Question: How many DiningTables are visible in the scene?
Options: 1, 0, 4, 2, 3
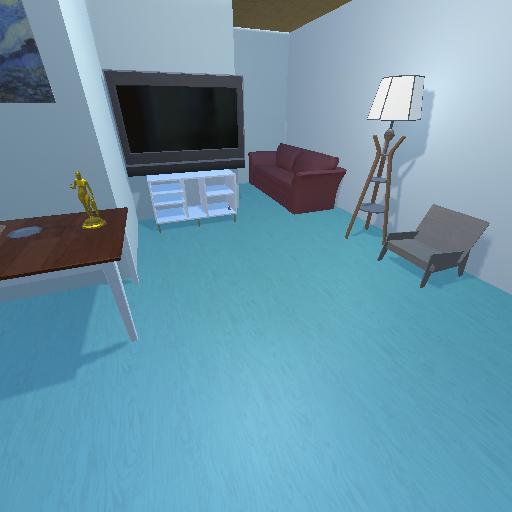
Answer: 1